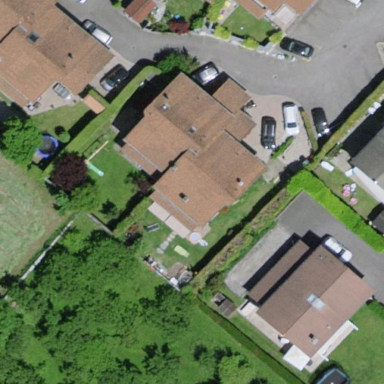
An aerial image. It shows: Semi-detached house.